Question: I want to find an area for highlighting within square brackets. These square brackets may contain any text: '[A hello world] [B this is a tree] [A tkinter documentation is bad]'
I want to highlight the words in the brackets that have "A" character with them, like this:

To get the starting index and the number of the matched characters I tried this:
'''
countVar = StringVar()
reg_area = re.compile(r'\[A.*\]')
index = text.search('1.0', reg_area, stopindex=END, count=countVar, regexp = True)
'''
This does not work and I receive.
'''
TclError: bad text index "<_sre.SRE_Pattern object at 0x3856d78>"
'''
How do I find all occurences and correctly highlight them?
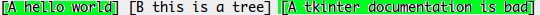
Answer: You have two problems. First, you are putting positional arguments in the wrong order. The first positional argument is expected to be the pattern, and the second positional argument is treated as the start index. Since your second argument is an instance of 'SRE_Pattern', you get the bad text index error.
You need to change the order of your arguments so that your first argument is the pattern. The next two arguments should be the start and end indexes.
Second, when you set 'regexp' to 'True', you must still pass the pattern in as a string. The text widget will interpret that string as a regular expression. You cannot pass in a compiled regular expression.
Here's an example that should work:
'''
index = text.search(r'\[A.*\]', "1.0", END, count=countVar, regexp=True)
'''
FWIW, <URL> gives an example of subclassing the Text class to add a method named 'highlight_pattern'.